Field crop: maize
Growth stage: 1
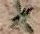
Species: atriplex